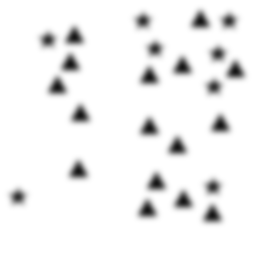
Squares: 0
Triangles: 16
Stars: 8
Total shapes: 24